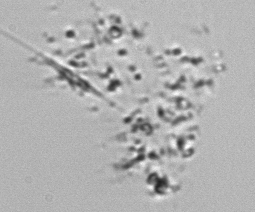
Label: Phaeocystis_debris